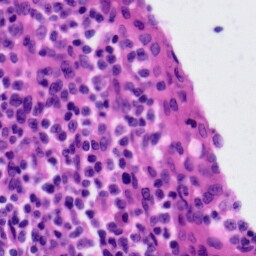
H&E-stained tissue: Tonsil